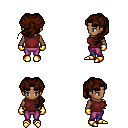
a pixel art fantasy rpg character, female body template, human, dark skin, maroon sleeveless shirt, magenta pants, brown princess hairstyle, gold gloves, gold boots, four views (front, back, left, right), 2x2 character sprite sheet, small pixel art, hard edges, no anti-aliasing